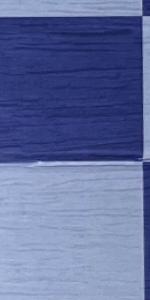
Label: Empty